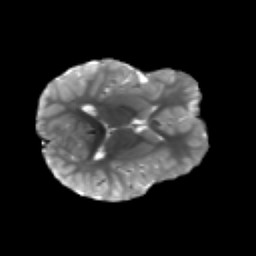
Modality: T2w
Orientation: axial
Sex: female
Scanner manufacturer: siemens
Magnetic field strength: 3 T
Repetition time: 5 s
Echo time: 0.071 s